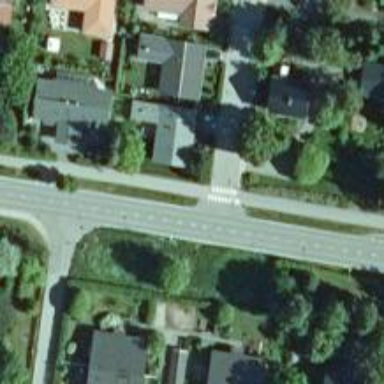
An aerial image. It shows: Road with "give way" sign.